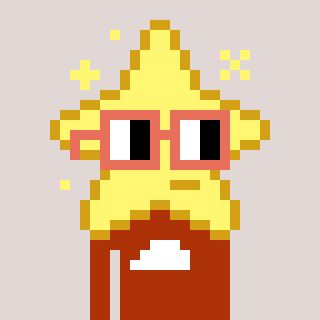
a pixel art character with square orange glasses, a star-shaped head and a hotbrown-colored body on a warm background